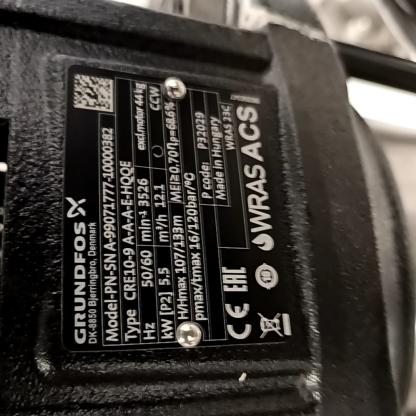
Klasa: tabliczka-znamionowa